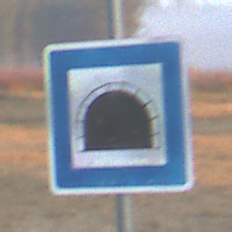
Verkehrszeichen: Tunnel
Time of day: Dawn
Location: Outdoor (Nature)
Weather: Clear
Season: NotSpecified
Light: Natural